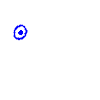
Particle: kaon